Question: I'm looking for a JQuery tooltip like Stackoverflow's this one:

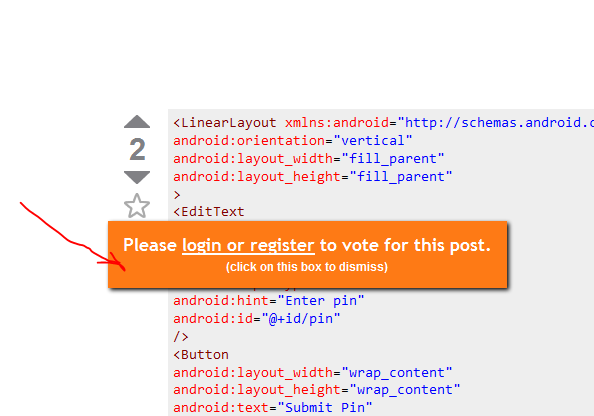
Answer: '''
<span class="tooltip_display">Tooltip</span>
<div class="ttip">
<div class="contents">Here goes contents...</div>
<span class="note">(click here to close the box)</span>
</div>
'''
'''
.ttip {
position: absolute;
width: 350px;
height: 100px;
color: #fff;
padding: 20px;
-webkit-box-shadow: 0 1px 2px #303030;
-moz-box-shadow: 0 1px 2px #303030;
box-shadow: 0 1px 2px #303030;
border-radius: 8px 8px 8px 8px;
-moz-border-radius: 8px 8px 8px 8px;
-webkit-border-radius: 8px 8px 8px 8px;
-o-border-radius: 8px 8px 8px 8px;
background-image:-moz-linear-gradient(top, #F45000, #FF8000);
background-image: -webkit-gradient(linear, left top, left bottom, from(#F45000), to(#FF8000));
filter: progid:DXImageTransform.Microsoft.gradient( startColorstr='#F45000', endColorstr='#FF8000', GradientType=0 );
display: none
}
.contents {
font-size: 15px;
font-weight:bold
}
.note {
font-size: 13px;
text-align:center;
display:block;
width: 100%
}
'''
'''
$('.tooltip_display').click(function() {
$('.ttip').css({
left: '20px',
top: '50px'
}).show(500)
});
$('.note').live('click',
function() {
$('.ttip').hide(500);
});
'''
<URL>